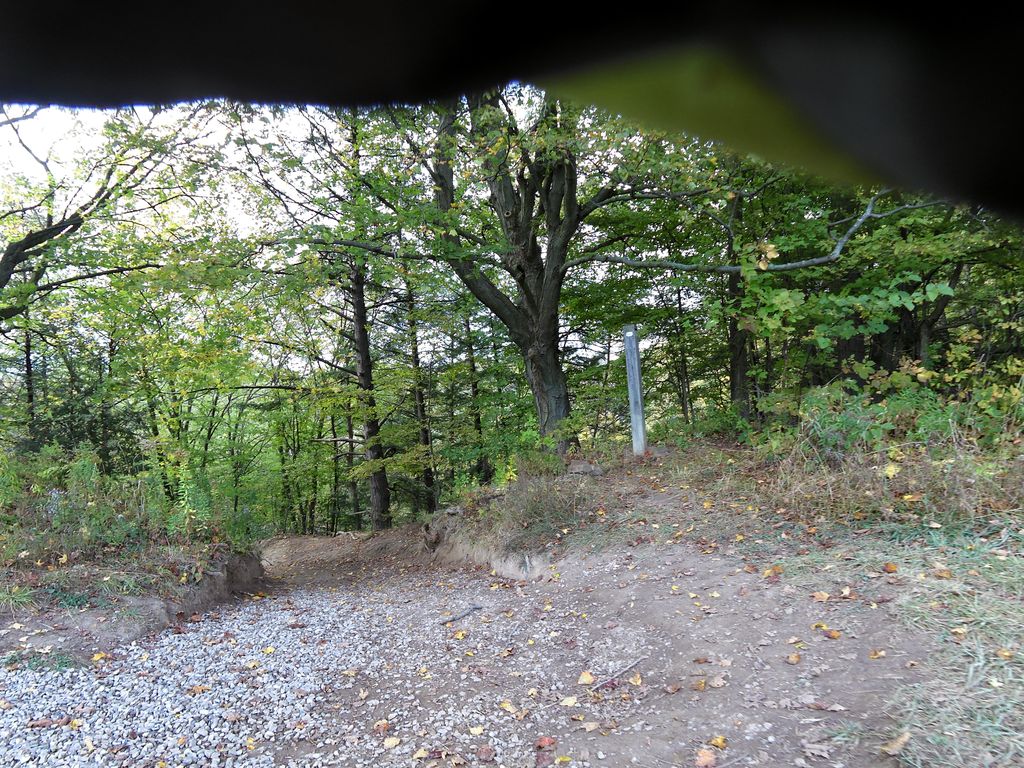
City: hamilton